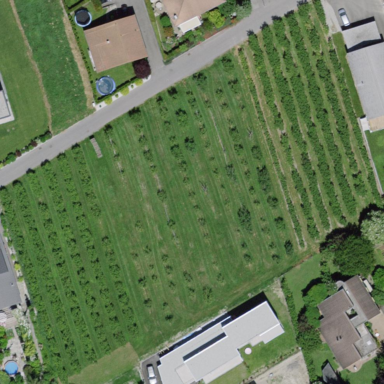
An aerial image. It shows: Orchard.